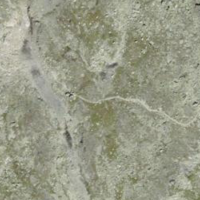
EUNIS habitat code: 48
Species observed at this site:
Zygaena exulans